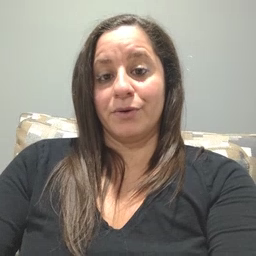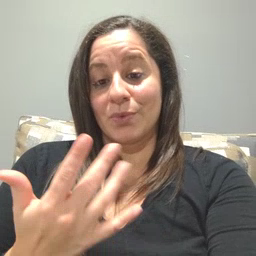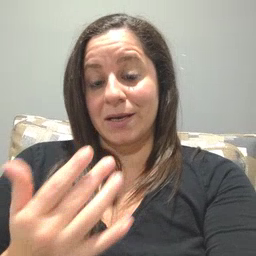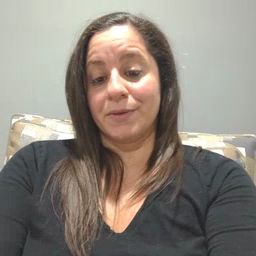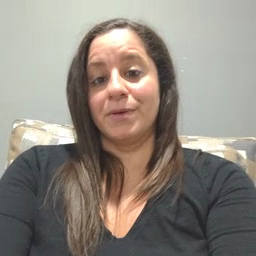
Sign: wait